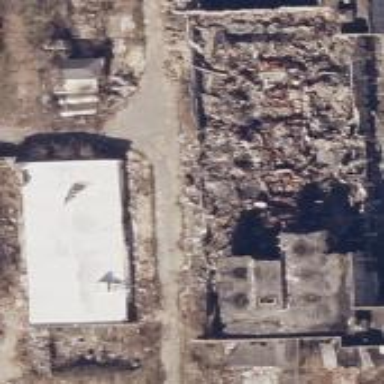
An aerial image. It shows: Ruins of building.